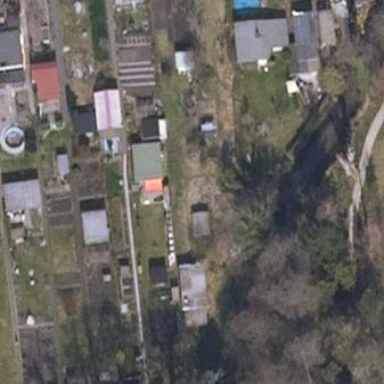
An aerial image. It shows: Plot in the allotments.